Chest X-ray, PA view. Patient: 46 years old, sex M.
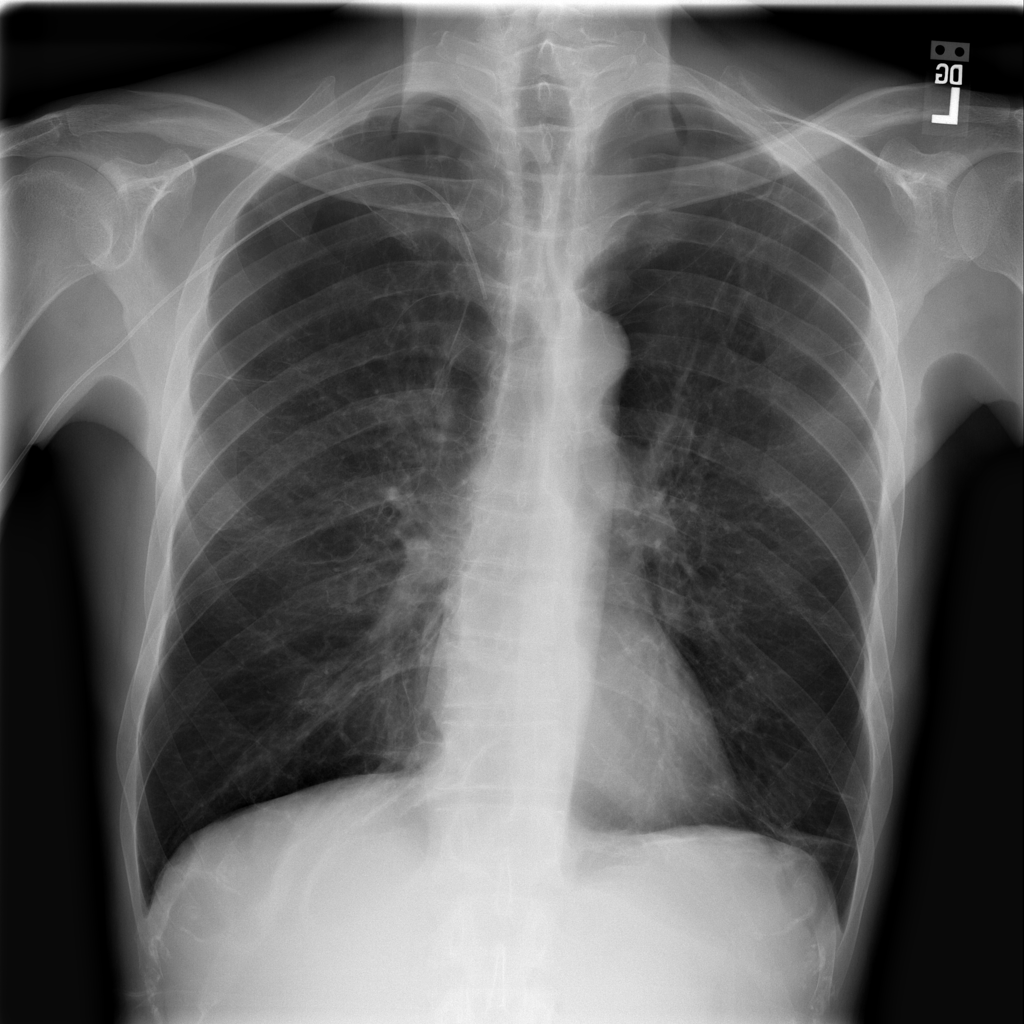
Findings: No Finding